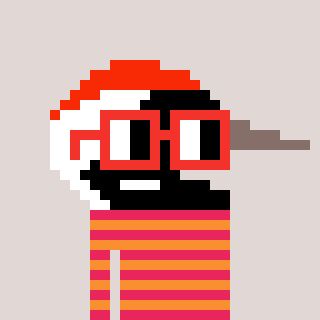
a pixel art character with square red glasses, a crane-shaped head and a orange-colored body on a warm background